Field crop: maize
Growth stage: 2
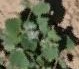
Species: chenopodium